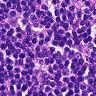
Metastatic tissue present: no